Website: home-depot
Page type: billing-address
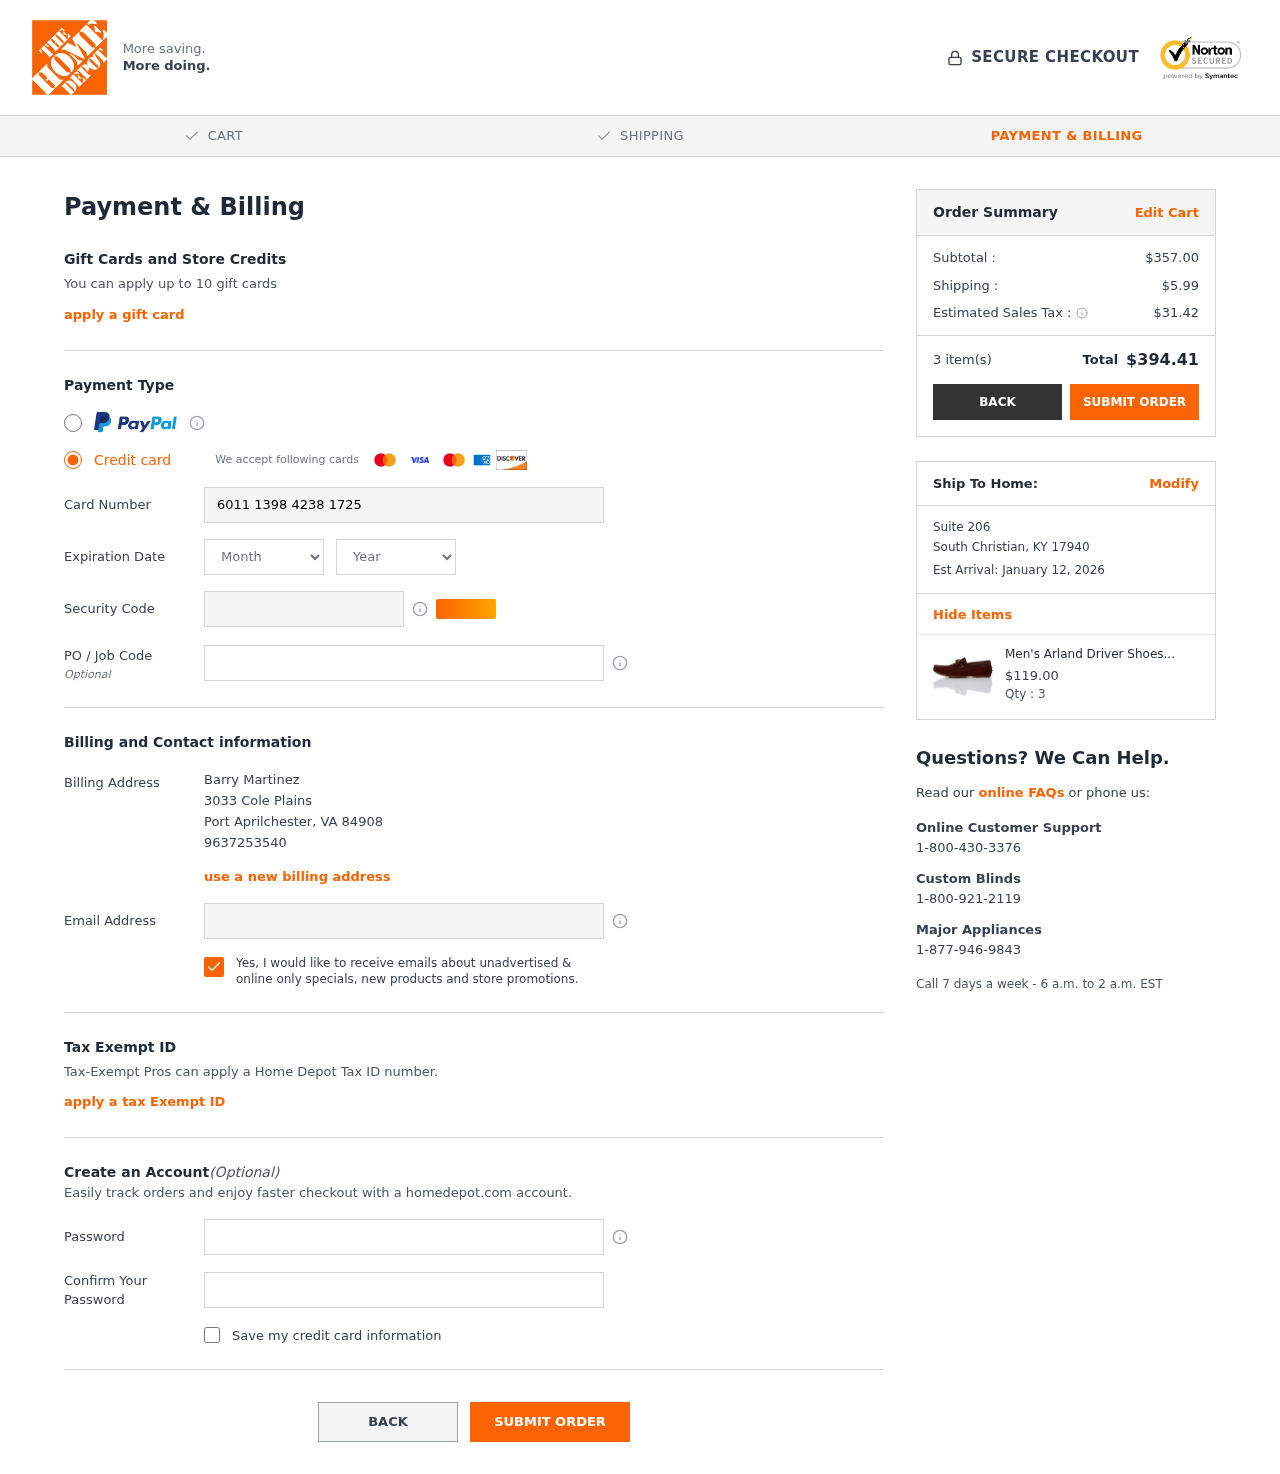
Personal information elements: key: PII_CARD_CVV
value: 995
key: PII_CARD_EXPIRY_MONTH
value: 06
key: PII_CARD_EXPIRY_YEAR
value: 26
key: PII_CARD_NUMBER
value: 6011 1398 4238 1725
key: PII_CITY
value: Port Aprilchester
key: PII_CITY2
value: South Christian
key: PII_EMAIL
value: barry.martinez@gmail.com
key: PII_FULLNAME
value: Barry Martinez
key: PII_JOB_CODE
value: DM-5455
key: PII_PHONE
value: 9637253540
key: PII_POSTCODE
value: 84908
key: PII_POSTCODE2
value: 17940
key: PII_STATE_ABBR
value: VA
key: PII_STATE_ABBR2
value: KY
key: PII_STREET
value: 3033 Cole Plains
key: PII_STREET2
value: Suite 206
Product elements: key: PRODUCT1_NAME
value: Men's Arland Driver Shoes, Red (Burgundy Burgundy), 43 EU
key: PRODUCT1_PRICE
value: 119
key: PRODUCT1_QUANTITY
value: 3
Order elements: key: ORDER_SUBTOTAL
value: $357.00
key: ORDER_SHIPPING_COST
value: $5.99
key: ORDER_TAX
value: $31.42
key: ORDER_NUM_ITEMS
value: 3 item(s)
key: ORDER_TOTAL
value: $394.41
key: ORDER_DELIVERY_DATE
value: Est Arrival: January 12, 2026